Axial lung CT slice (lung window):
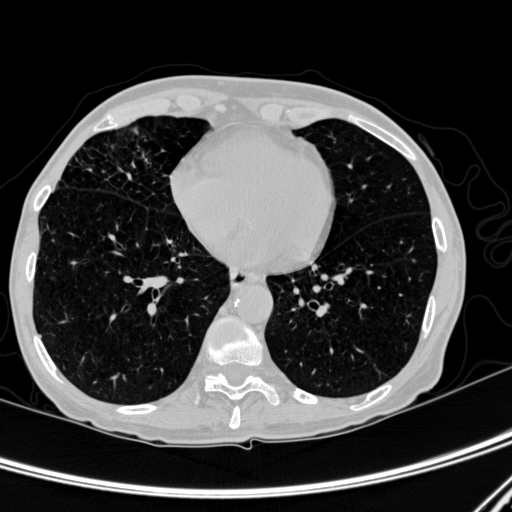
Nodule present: no